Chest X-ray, PA view. Patient: 63 years old, sex M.
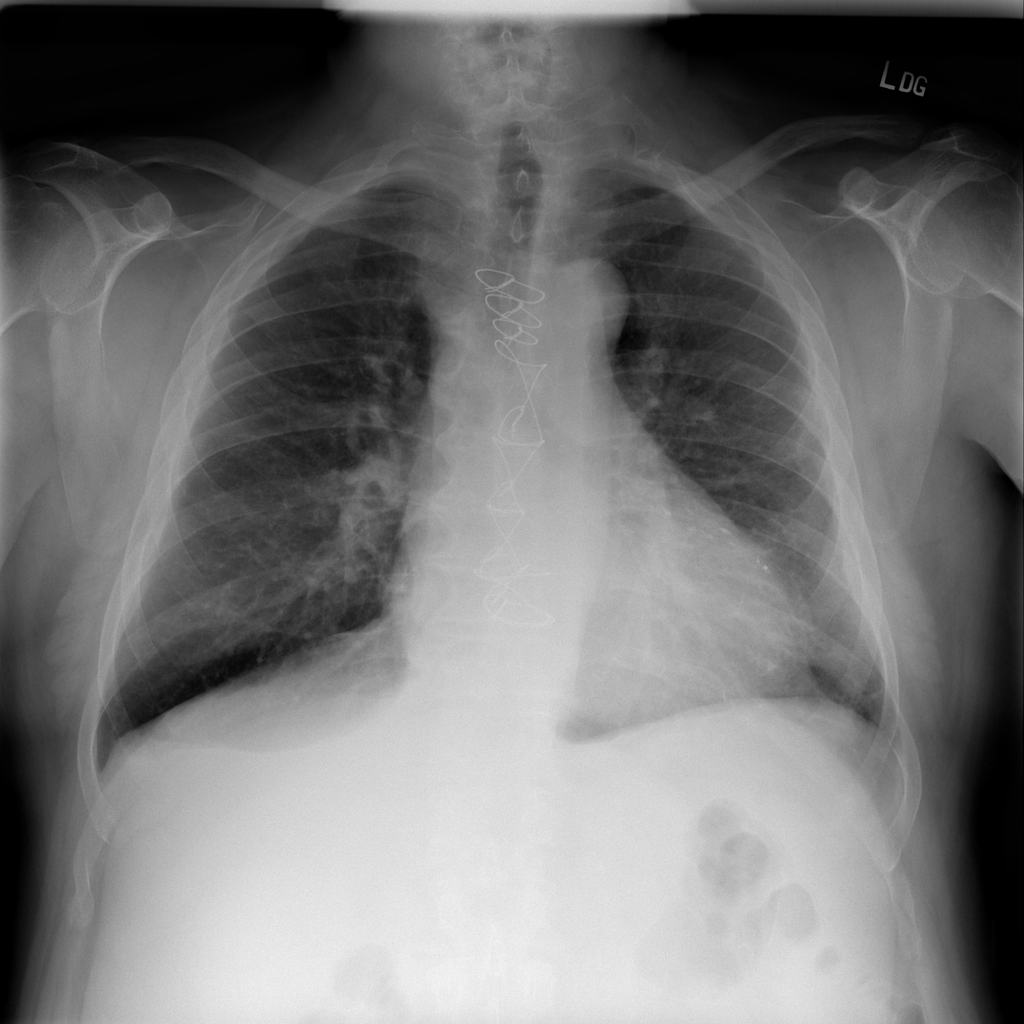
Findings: Cardiomegaly, Effusion